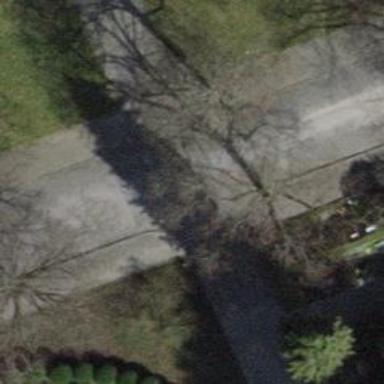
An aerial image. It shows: Service road with cobblestone surface.